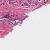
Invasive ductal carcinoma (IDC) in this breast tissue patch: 0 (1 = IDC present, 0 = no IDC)